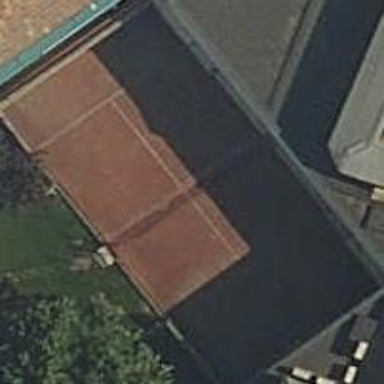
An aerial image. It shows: Tennis court on pitch designated for leisure land.